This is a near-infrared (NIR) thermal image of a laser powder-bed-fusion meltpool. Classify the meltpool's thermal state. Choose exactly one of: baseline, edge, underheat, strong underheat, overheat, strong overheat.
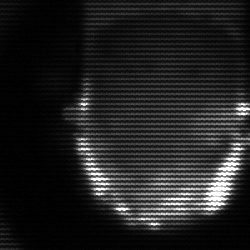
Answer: baseline